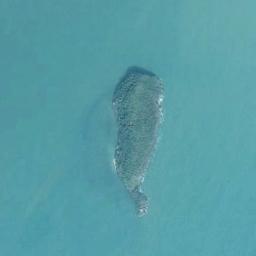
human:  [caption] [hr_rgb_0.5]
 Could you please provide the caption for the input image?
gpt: There are many trees on the island .

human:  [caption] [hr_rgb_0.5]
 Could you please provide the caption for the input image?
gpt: There is a long strip of green island on the pale blue sea, And there are mountains with green plants on the island .

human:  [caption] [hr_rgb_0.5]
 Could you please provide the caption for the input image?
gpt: Different islands have different sizes of vegetation .

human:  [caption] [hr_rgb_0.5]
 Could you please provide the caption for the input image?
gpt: The island with dense vegetation is surrounded by green waters .

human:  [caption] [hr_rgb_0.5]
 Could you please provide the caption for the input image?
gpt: The green island is surrounded by green water .